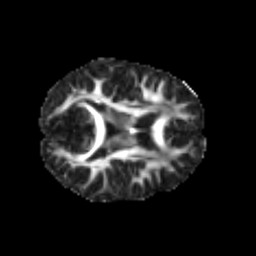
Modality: FA
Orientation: axial
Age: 6
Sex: male
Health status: healthy